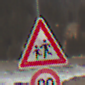
Verkehrszeichen: KinderRechts
Zusatzzeichen unten: Geschwindigkeit90
Umgebung: Outdoor, Nature
Tageszeit: Midday
Wetter: PartlyCloudy
Licht: Natural
Jahreszeit: NotSpecified
Kontrast: HighContrast